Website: lowes
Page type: cart
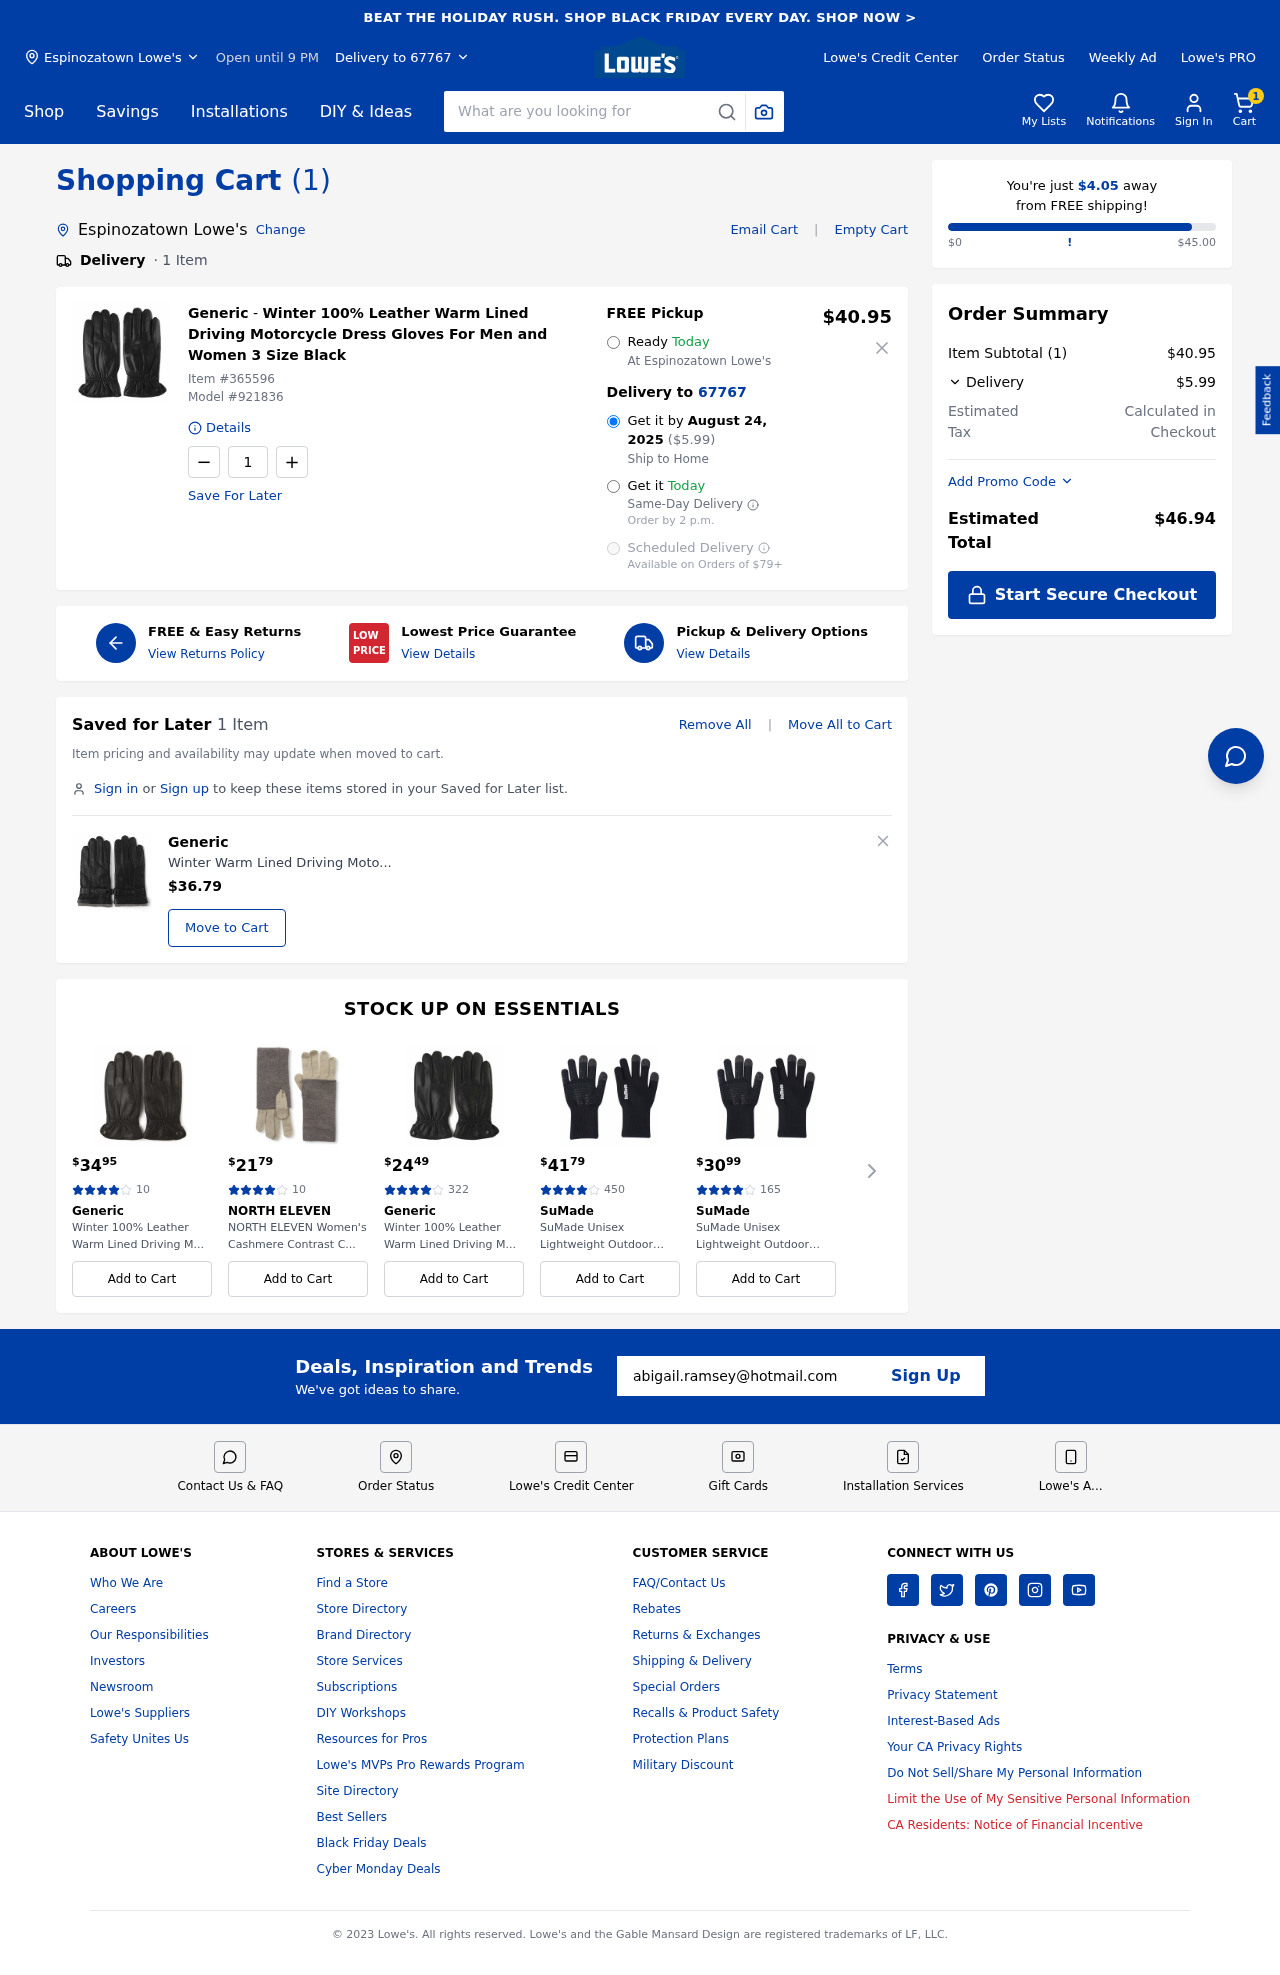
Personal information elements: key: PII_CITY
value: Espinozatown Lowe's
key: PII_EMAIL
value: abigail.ramsey@hotmail.com
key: PII_POSTCODE
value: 67767
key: PII_CITY2
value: Espinozatown Lowe's
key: PII_CITY3
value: Espinozatown
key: PII_POSTCODE_FULL
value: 67767
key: PII_POSTCODE_NUMERIC
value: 67767
Product elements: key: PRODUCT1_BRAND
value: Generic
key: PRODUCT1_NAME
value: Winter 100% Leather Warm Lined Driving Motorcycle Dress Gloves For Men and Women 3 Size Black
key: PRODUCT1_PRICE
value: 40.95
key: PRODUCT1_QUANTITY
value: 1
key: PRODUCT2_BRAND
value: Generic
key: PRODUCT2_NAME
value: Winter Warm Lined Driving Motorcycle Dress Gloves For Men Women 3 Size Black
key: PRODUCT2_PRICE
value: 36.79
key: PRODUCT1_ITEM_NUMBER
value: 365596
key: PRODUCT1_MODEL_NUMBER
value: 921836
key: PRODUCT3_PRICE
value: $3495
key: PRODUCT3_NUM_RATINGS
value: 10
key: PRODUCT3_BRAND
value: Generic
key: PRODUCT3_NAME
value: Winter 100% Leather Warm Lined Driving M...
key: PRODUCT4_PRICE
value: $2179
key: PRODUCT4_NUM_RATINGS
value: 10
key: PRODUCT4_BRAND
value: NORTH ELEVEN
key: PRODUCT4_NAME
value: NORTH ELEVEN Women's Cashmere Contrast C...
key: PRODUCT5_PRICE
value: $2449
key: PRODUCT5_NUM_RATINGS
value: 322
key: PRODUCT5_BRAND
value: Generic
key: PRODUCT5_NAME
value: Winter 100% Leather Warm Lined Driving M...
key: PRODUCT6_PRICE
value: $4179
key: PRODUCT6_NUM_RATINGS
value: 450
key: PRODUCT6_BRAND
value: SuMade
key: PRODUCT6_NAME
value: SuMade Unisex Lightweight Outdoor Warm T...
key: PRODUCT7_PRICE
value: $3099
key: PRODUCT7_NUM_RATINGS
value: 165
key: PRODUCT7_BRAND
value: SuMade
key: PRODUCT7_NAME
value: SuMade Unisex Lightweight Outdoor Warm T...
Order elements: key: ORDER_NUM_ITEMS
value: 1
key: ORDER_DELIVERY_DATE
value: August 24, 2025
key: ORDER_SHIPPING_COST2
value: $5.99
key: ORDER_SHIPPING_AWAY
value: $4.05
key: ORDER_SUBTOTAL
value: $40.95
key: ORDER_SHIPPING_COST
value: $5.99
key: ORDER_TOTAL
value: $46.94
Search elements: key: HEADER_SEARCH
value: What are you looking for
Other elements: key: SAVED_NUM_ITEMS
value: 1 Item